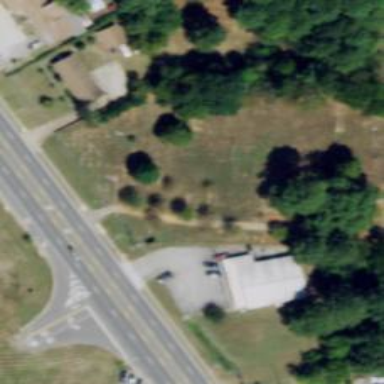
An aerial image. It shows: Cemetery.